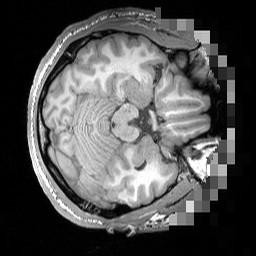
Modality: T1w
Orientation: axial
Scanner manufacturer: siemens
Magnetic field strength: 3 T
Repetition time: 1.5 s
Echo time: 0.00291 s